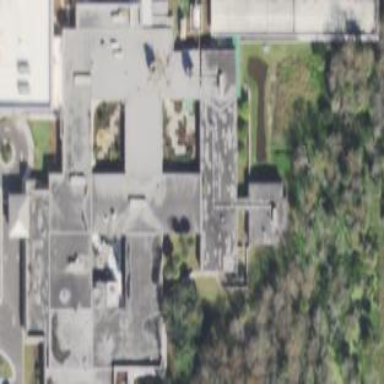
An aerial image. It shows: Hospital.